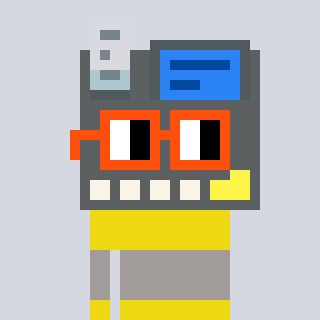
a pixel art character with square orange glasses, a cash register-shaped head and a yellow-colored body on a cool background